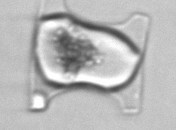
Label: Eucampia